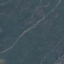
Label: HerbaceousVegetation